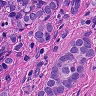
Metastatic tissue present: yes